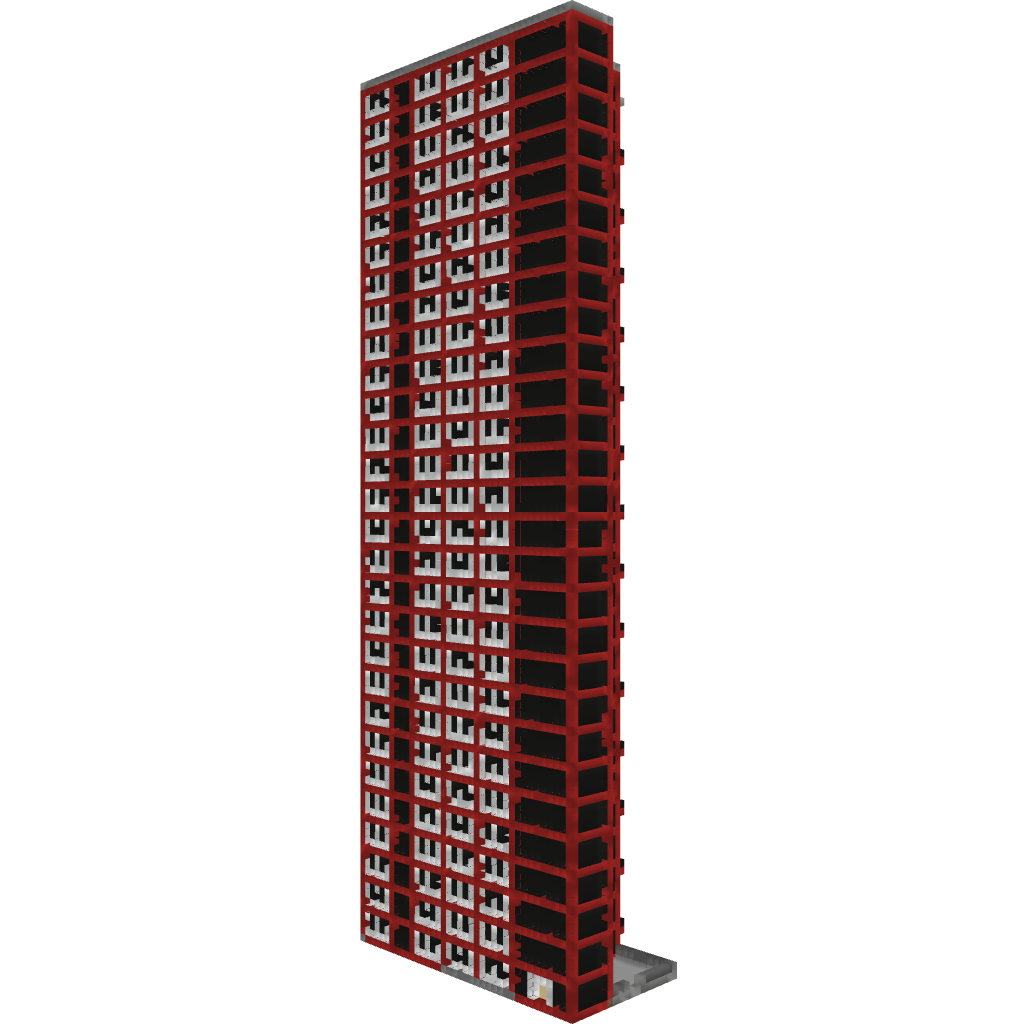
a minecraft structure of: Apartment Building #3 By: jjcash